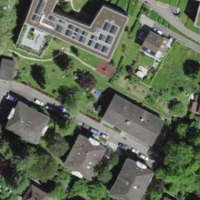
EUNIS habitat code: 55
Species observed at this site:
Cruciata laevipes
Teucrium scorodonia